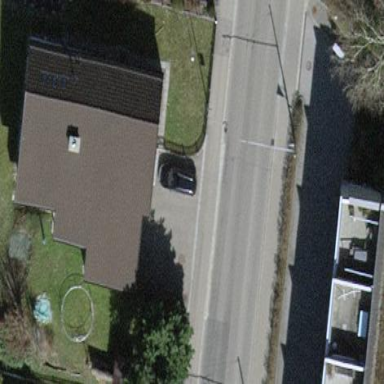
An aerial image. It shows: Detached building.